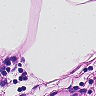
Metastatic tissue present: no